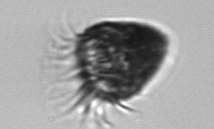
Label: Ciliophora